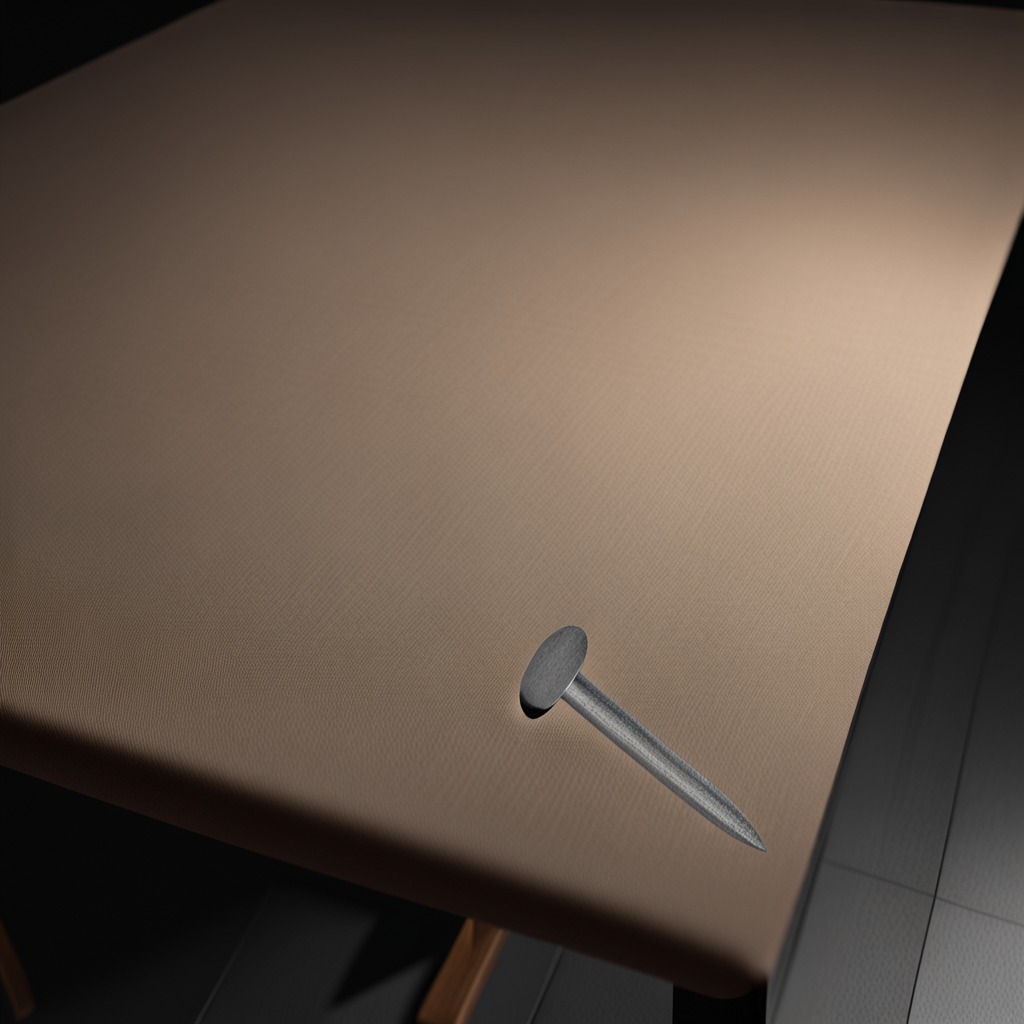
An iron nail is lying on the wooden table.